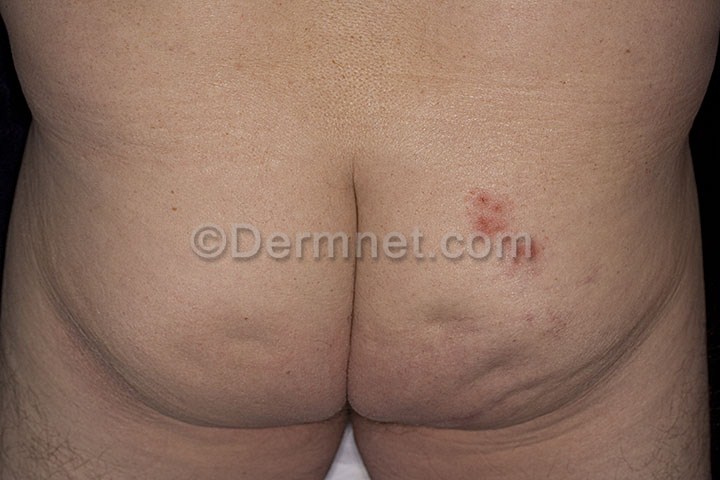
Disease: Warts Molluscum and other Viral Infections